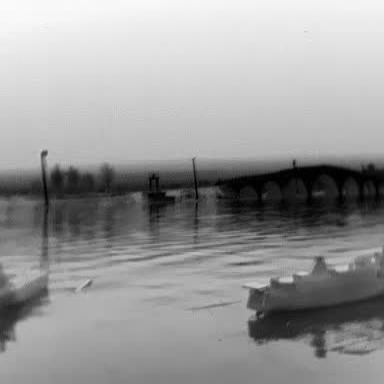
There is a liner in the infrared image.